Question: I am new to VB.net and creating an application so that user needs login username and password.
I am using a SQL Server Compact Edition database.
This is my code which works perfect:-
'''
Imports System.Data.SqlClient
Imports System.Data.SqlServerCe
Public Class frm_edit_patient
Dim con As New SqlCeConnection
Try
Dim SQLquery As String
Dim da As SqlCeDataAdapter
Dim ds As New DataSet
Dim myConString As String = My.Settings.Database1ConnectionString
con.ConnectionString = myConString
MsgBox("Database is now open")
MessageBox.Show("connected")
Catch ex As Exception
MessageBox.Show(ex.ToString)
End Try
End Sub
'''
The above code works fine and shows me 'connected'
However when I add this piece of code
'''
SQLquery = "SELECT id FROM user where username=John Doe"
da = New SqlCeDataAdapter(SQLquery, con)
da = New SqlCeDataAdapter(SQLquery, con)
da.Fill(ds, "db1")
'''
It gives me this exception error:-

What does it mean? how to get the userid of that particular person?
Also if i just put the insert query in 'SQLquery', will it work? As i have been doing this by watching few video tutorials, but further they don't have tutorials on this, also my book does not explains anything about Compact databases and as i am so far with this application dont want to switch...
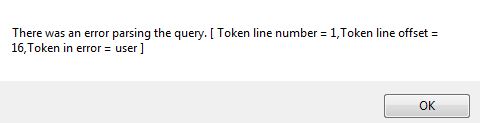
Answer: Put your username between single quotes and is a <URL>.
You need to enclose it in square brackets
'''
SQLquery = "SELECT id FROM [user] where username='John Doe'"
'''